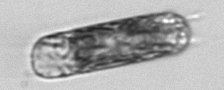
Label: Hemiaulus